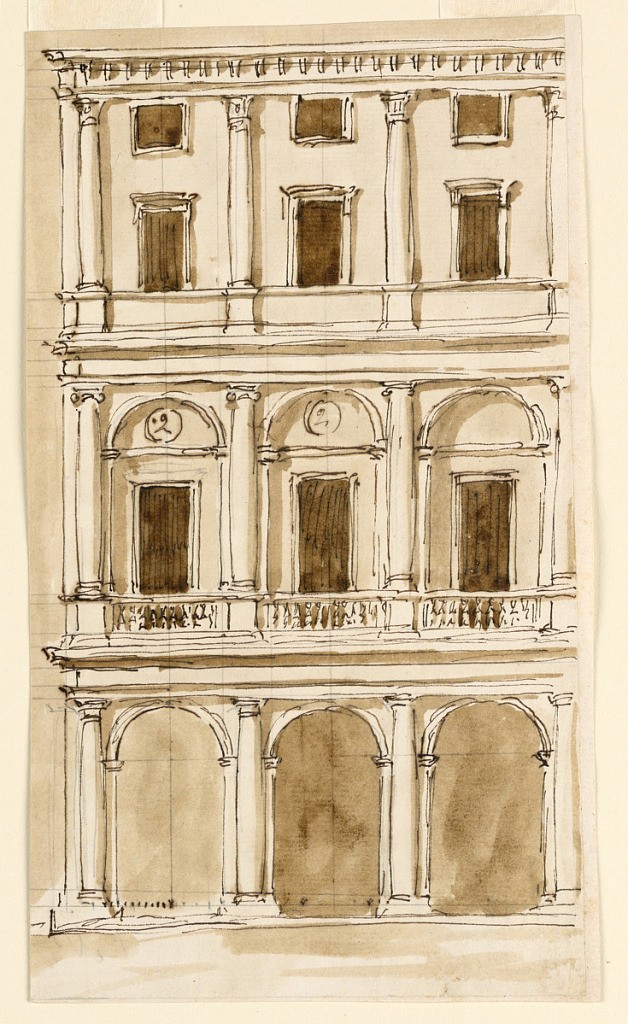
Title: Elevation of a Town Mansion
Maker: Giuseppe Barberi, Italian, 1746–1809
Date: ca. 1793-94
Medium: Pen and brown ink, brush and brown wash, graphite on lined off-white laid paper
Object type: Drawing
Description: A variation of the design -1058. The colonnade in the ground floor is the Doric order. Second story: A colonnade of Ionic order, with closed arches except for door openings. The pedestals are connected by balustrades. Top story: Corinthian order. Windows of the  third and of a mandsard story are in each bay. Entablature with a triglyph frieze. Scale in the first arch of the colonnade. Probably for the Palazzo Braschi Alle Convertite.